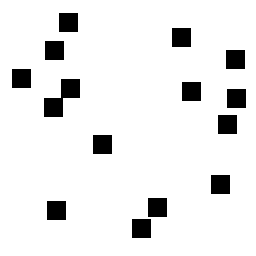
Squares: 15
Triangles: 0
Stars: 0
Total shapes: 15